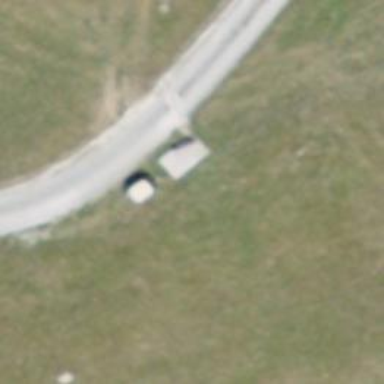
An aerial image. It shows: Bench.